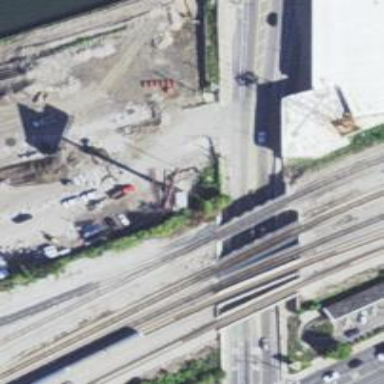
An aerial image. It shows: Railway bridge over siding railway service.